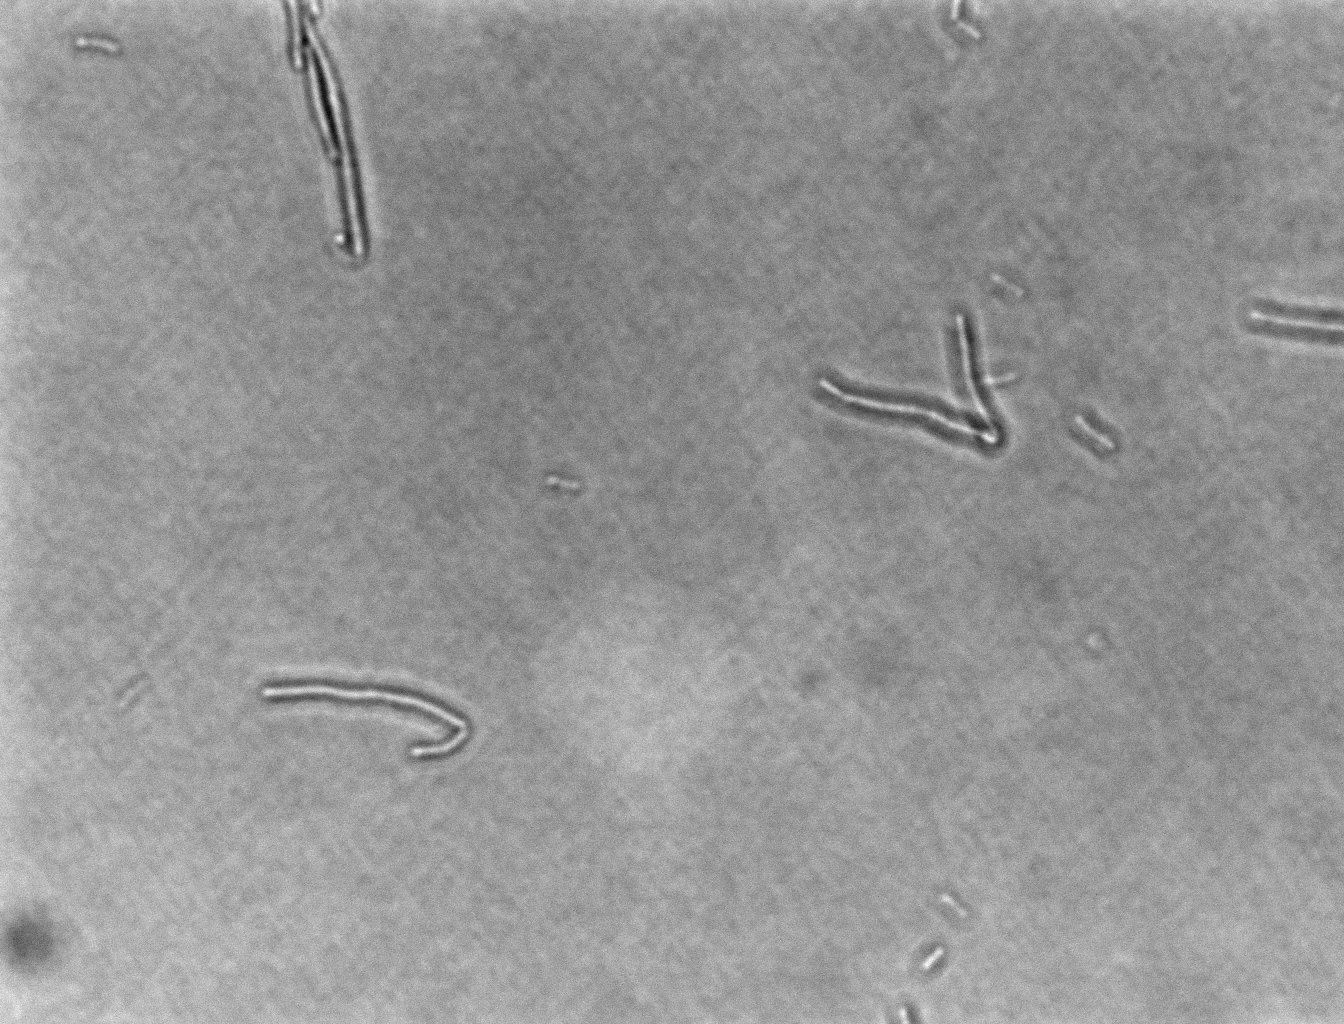
Brightfield microscopy, 60x objective, 3 h incubation